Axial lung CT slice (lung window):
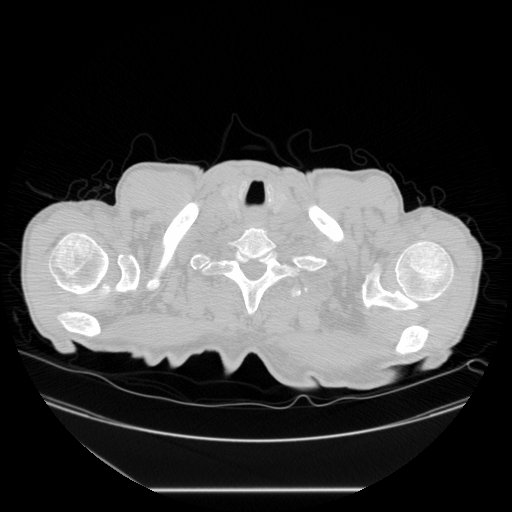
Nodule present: no